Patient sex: M
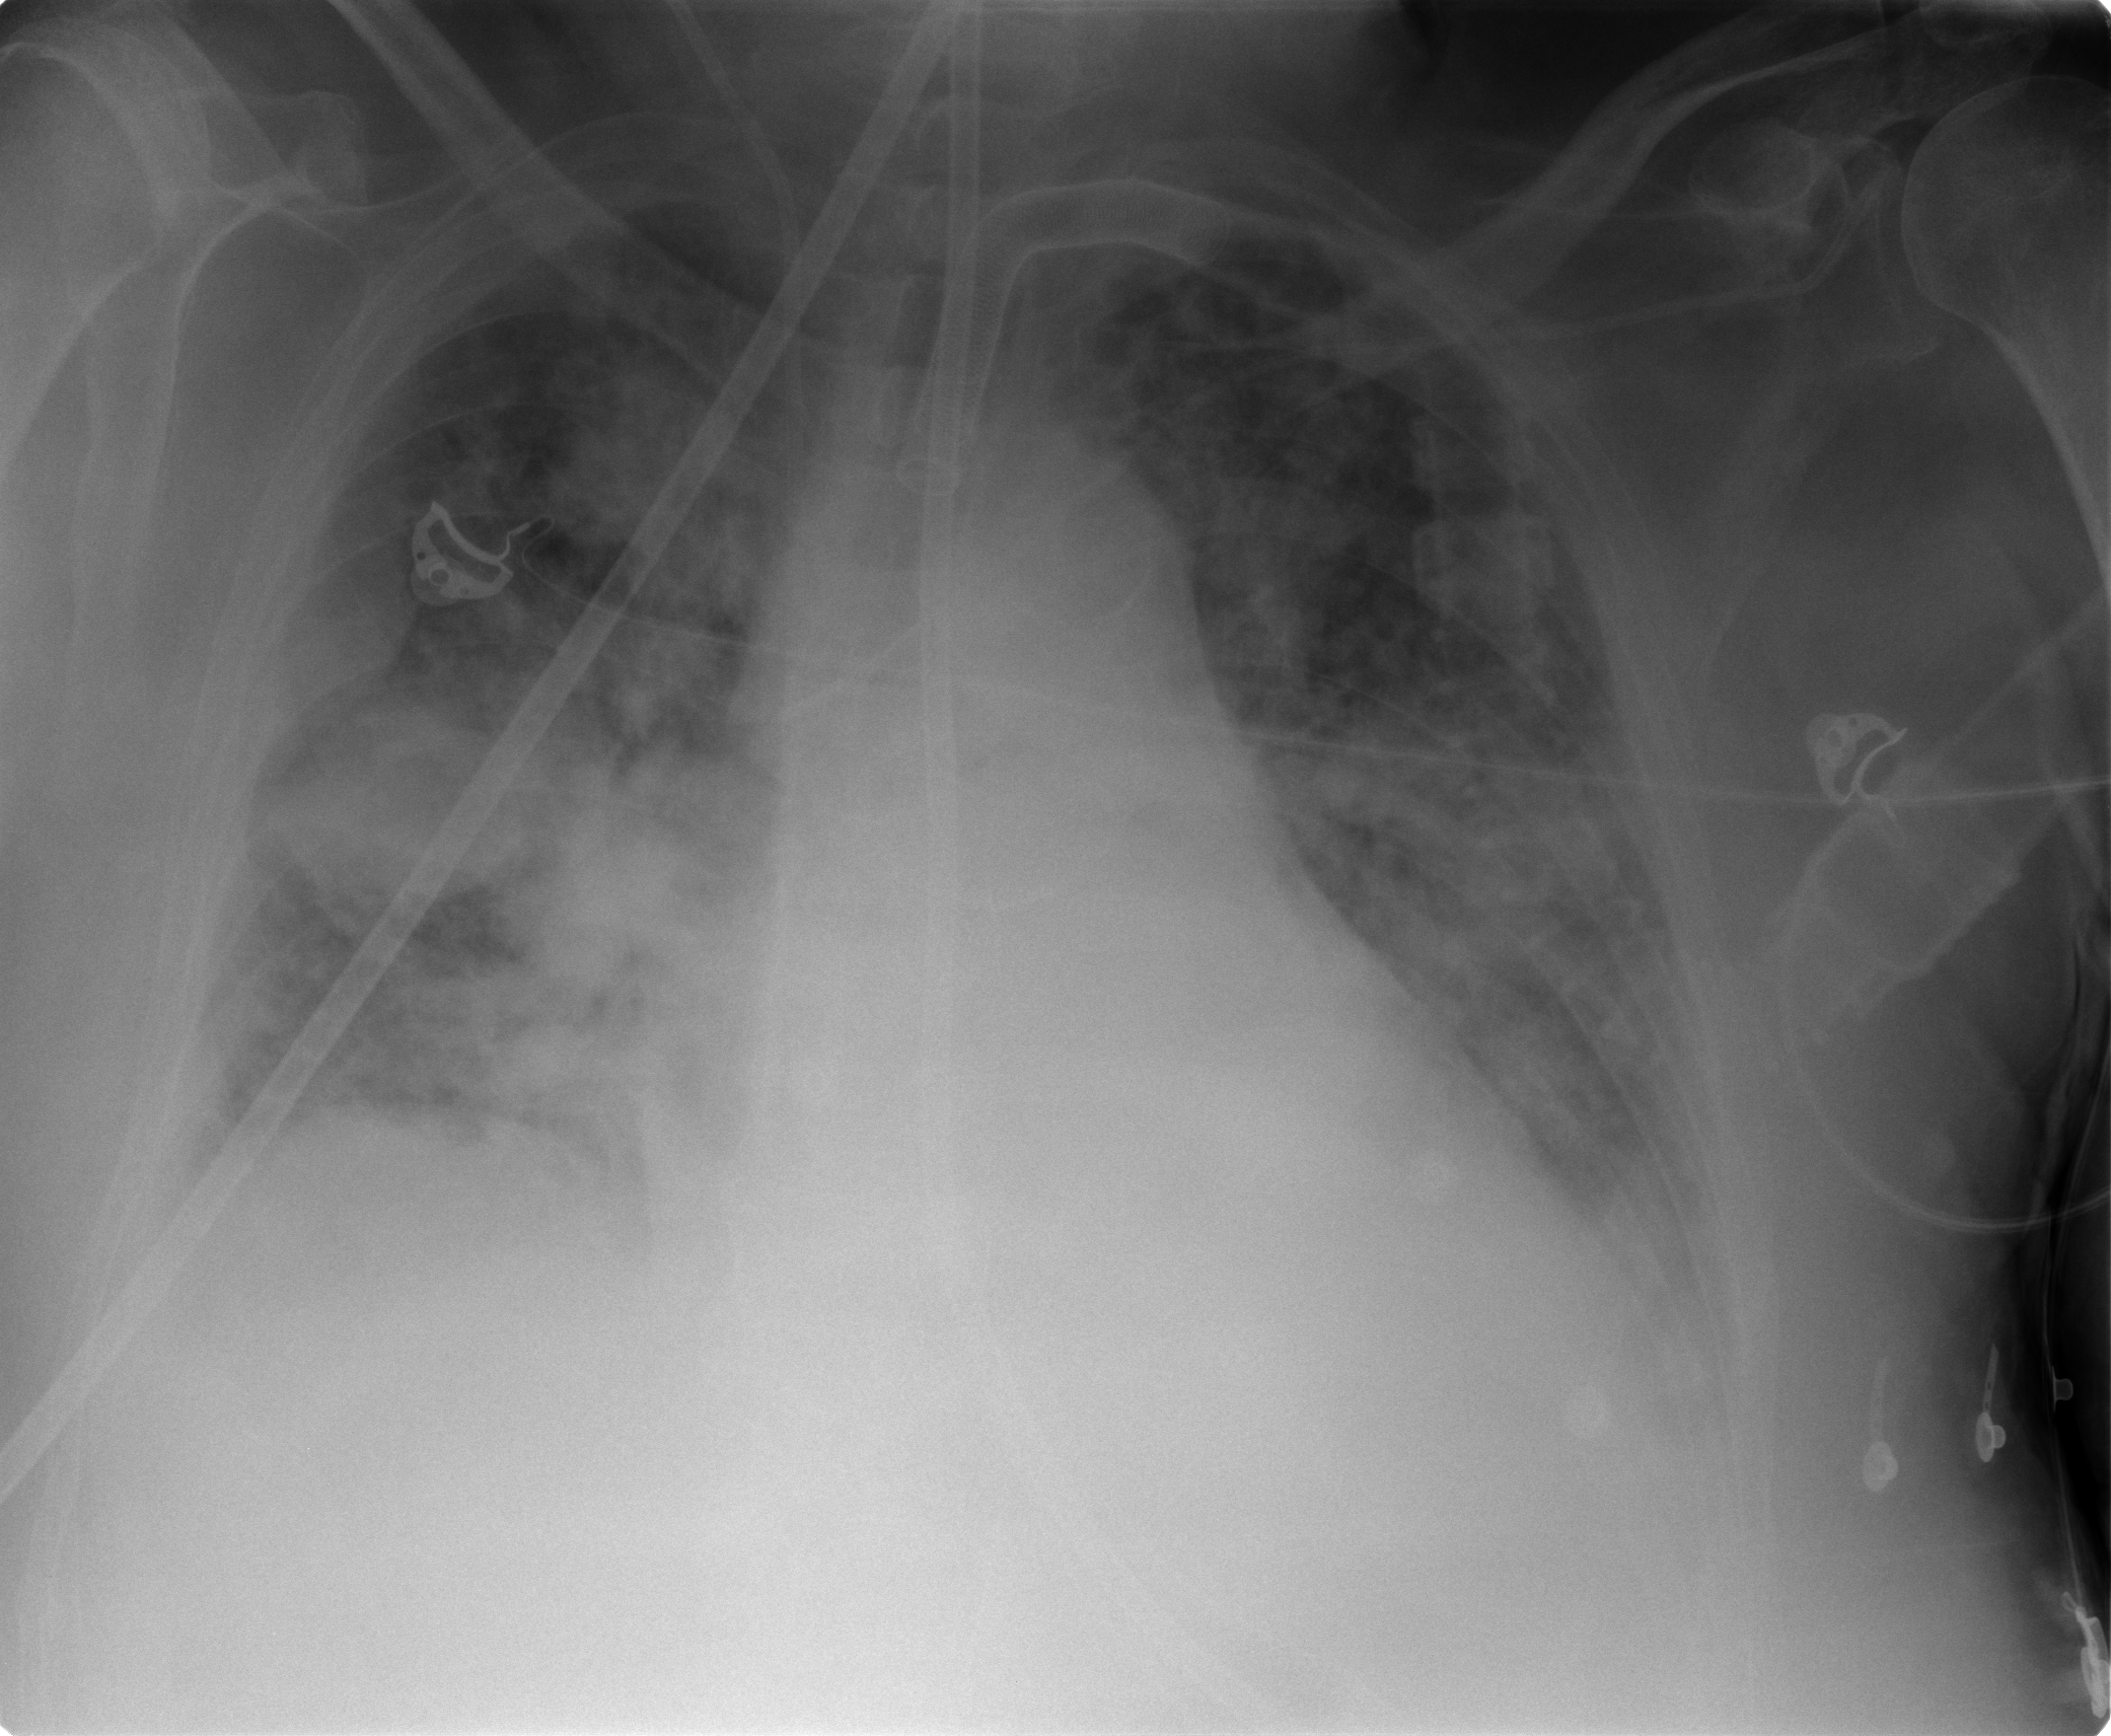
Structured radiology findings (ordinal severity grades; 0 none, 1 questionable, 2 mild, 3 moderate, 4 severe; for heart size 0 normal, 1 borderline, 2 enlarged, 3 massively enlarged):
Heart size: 2
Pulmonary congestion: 3
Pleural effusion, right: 2
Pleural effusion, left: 2
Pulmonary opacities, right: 3
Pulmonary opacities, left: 3
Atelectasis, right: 3
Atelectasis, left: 3